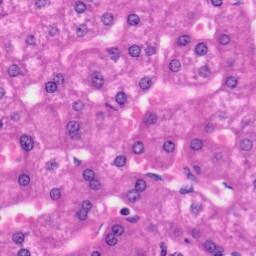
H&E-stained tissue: Liver